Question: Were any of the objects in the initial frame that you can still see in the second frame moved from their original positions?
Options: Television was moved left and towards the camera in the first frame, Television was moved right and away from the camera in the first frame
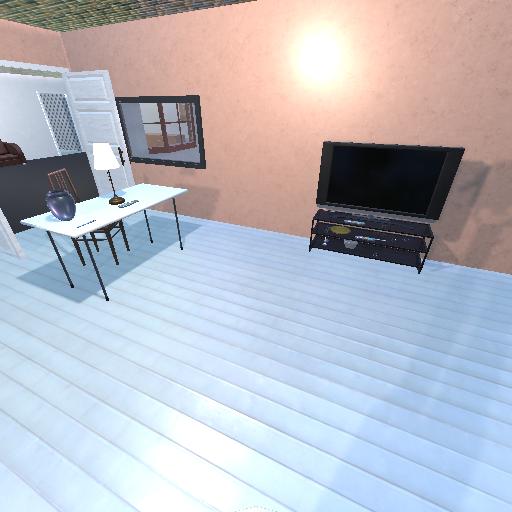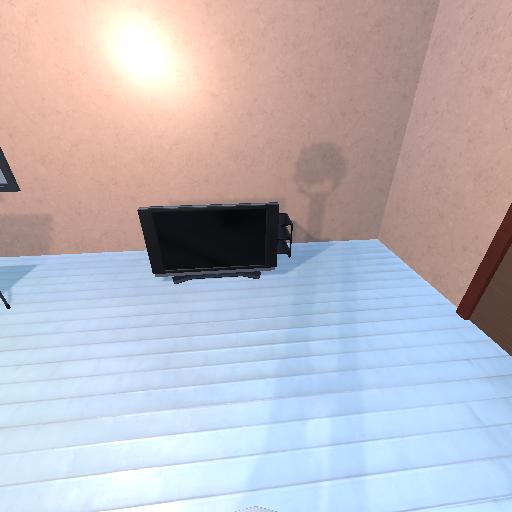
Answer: Television was moved left and towards the camera in the first frame